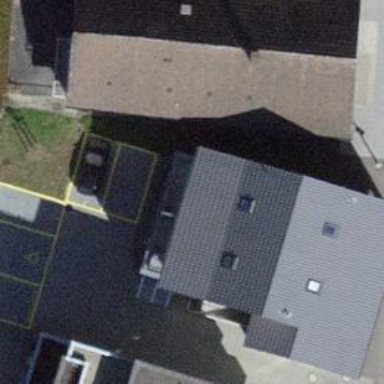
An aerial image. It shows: Building with tiled roof.